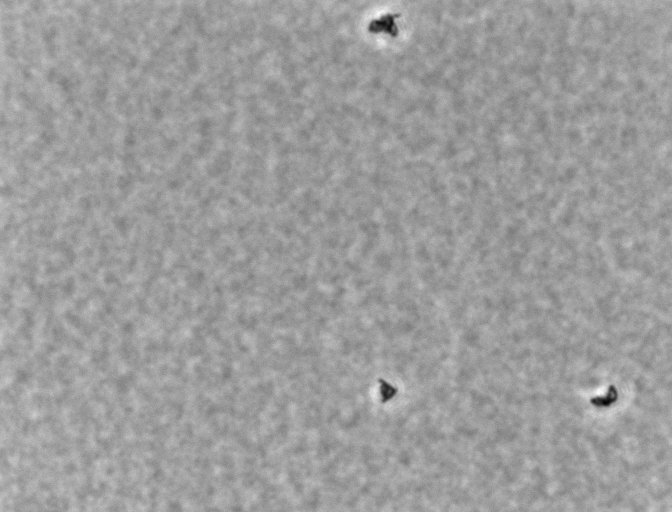
Listeria innocua